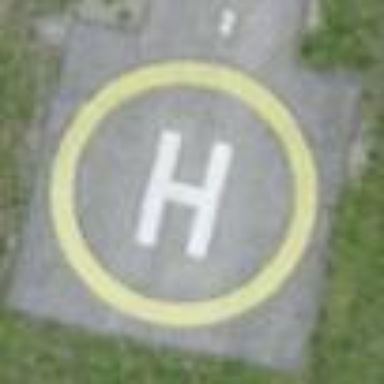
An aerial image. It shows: Image of helipad at airport.